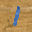
Label: 1